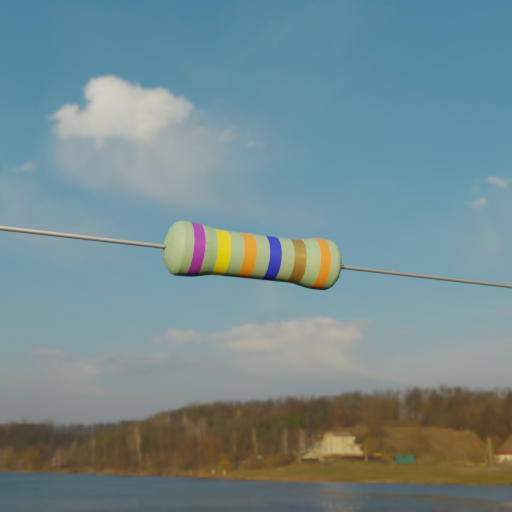
Resistor colour bands (in order): violet, yellow, orange, blue, gold, orange